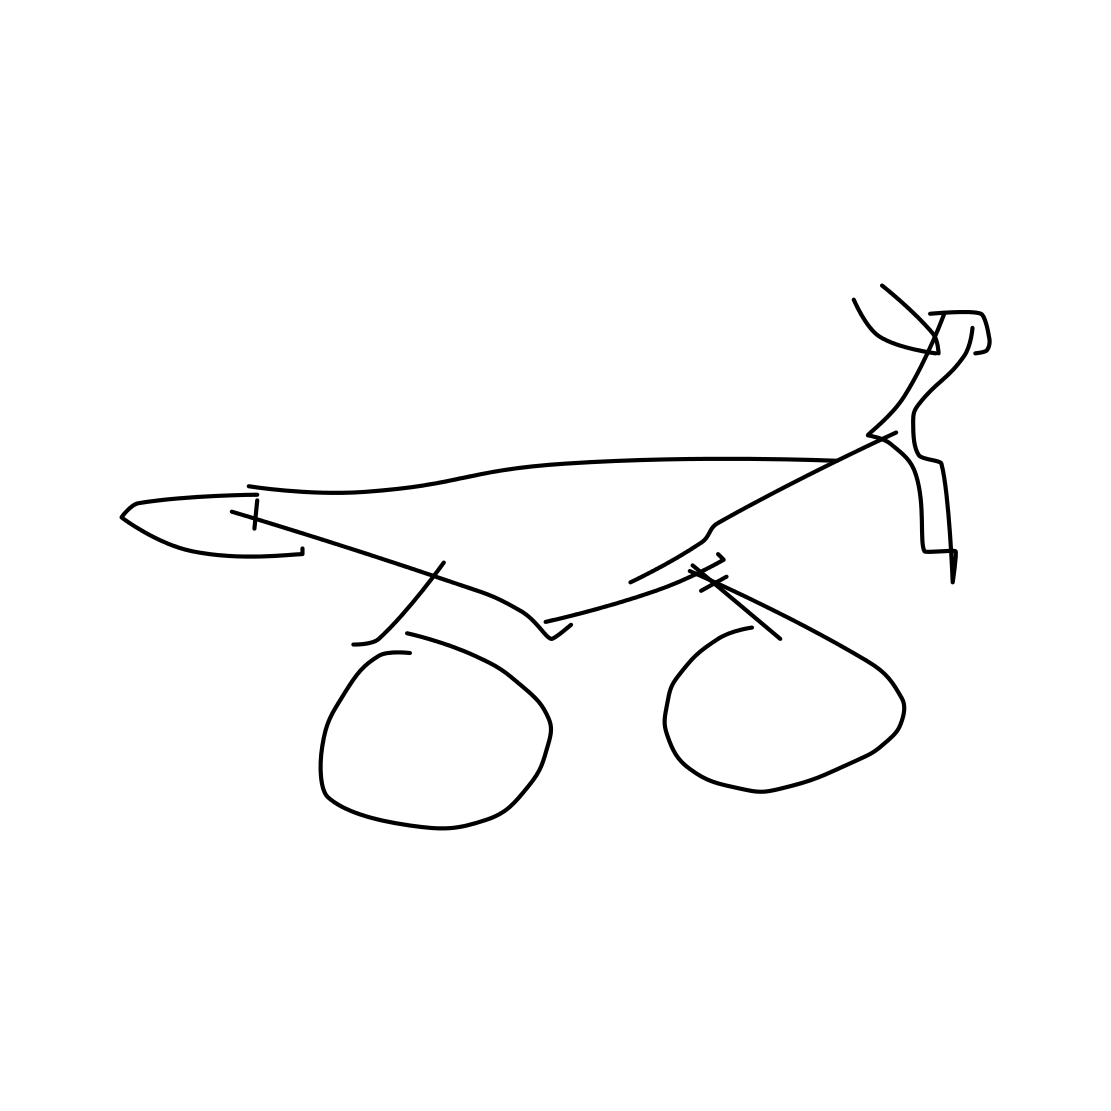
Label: motorbike